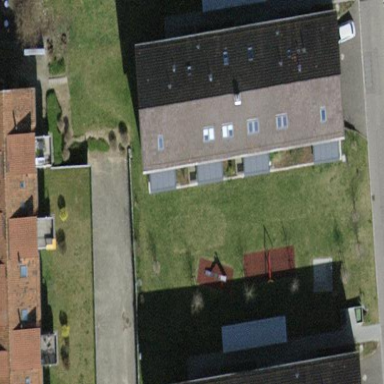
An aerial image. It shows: Building with tiled roof.